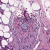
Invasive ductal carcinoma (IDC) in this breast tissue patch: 1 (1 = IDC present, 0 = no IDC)